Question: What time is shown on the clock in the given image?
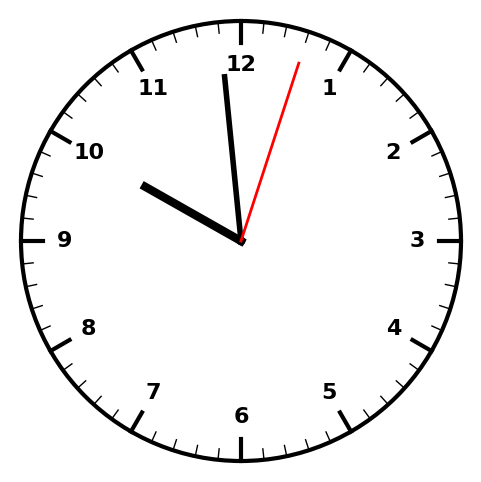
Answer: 09:59:03